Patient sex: F
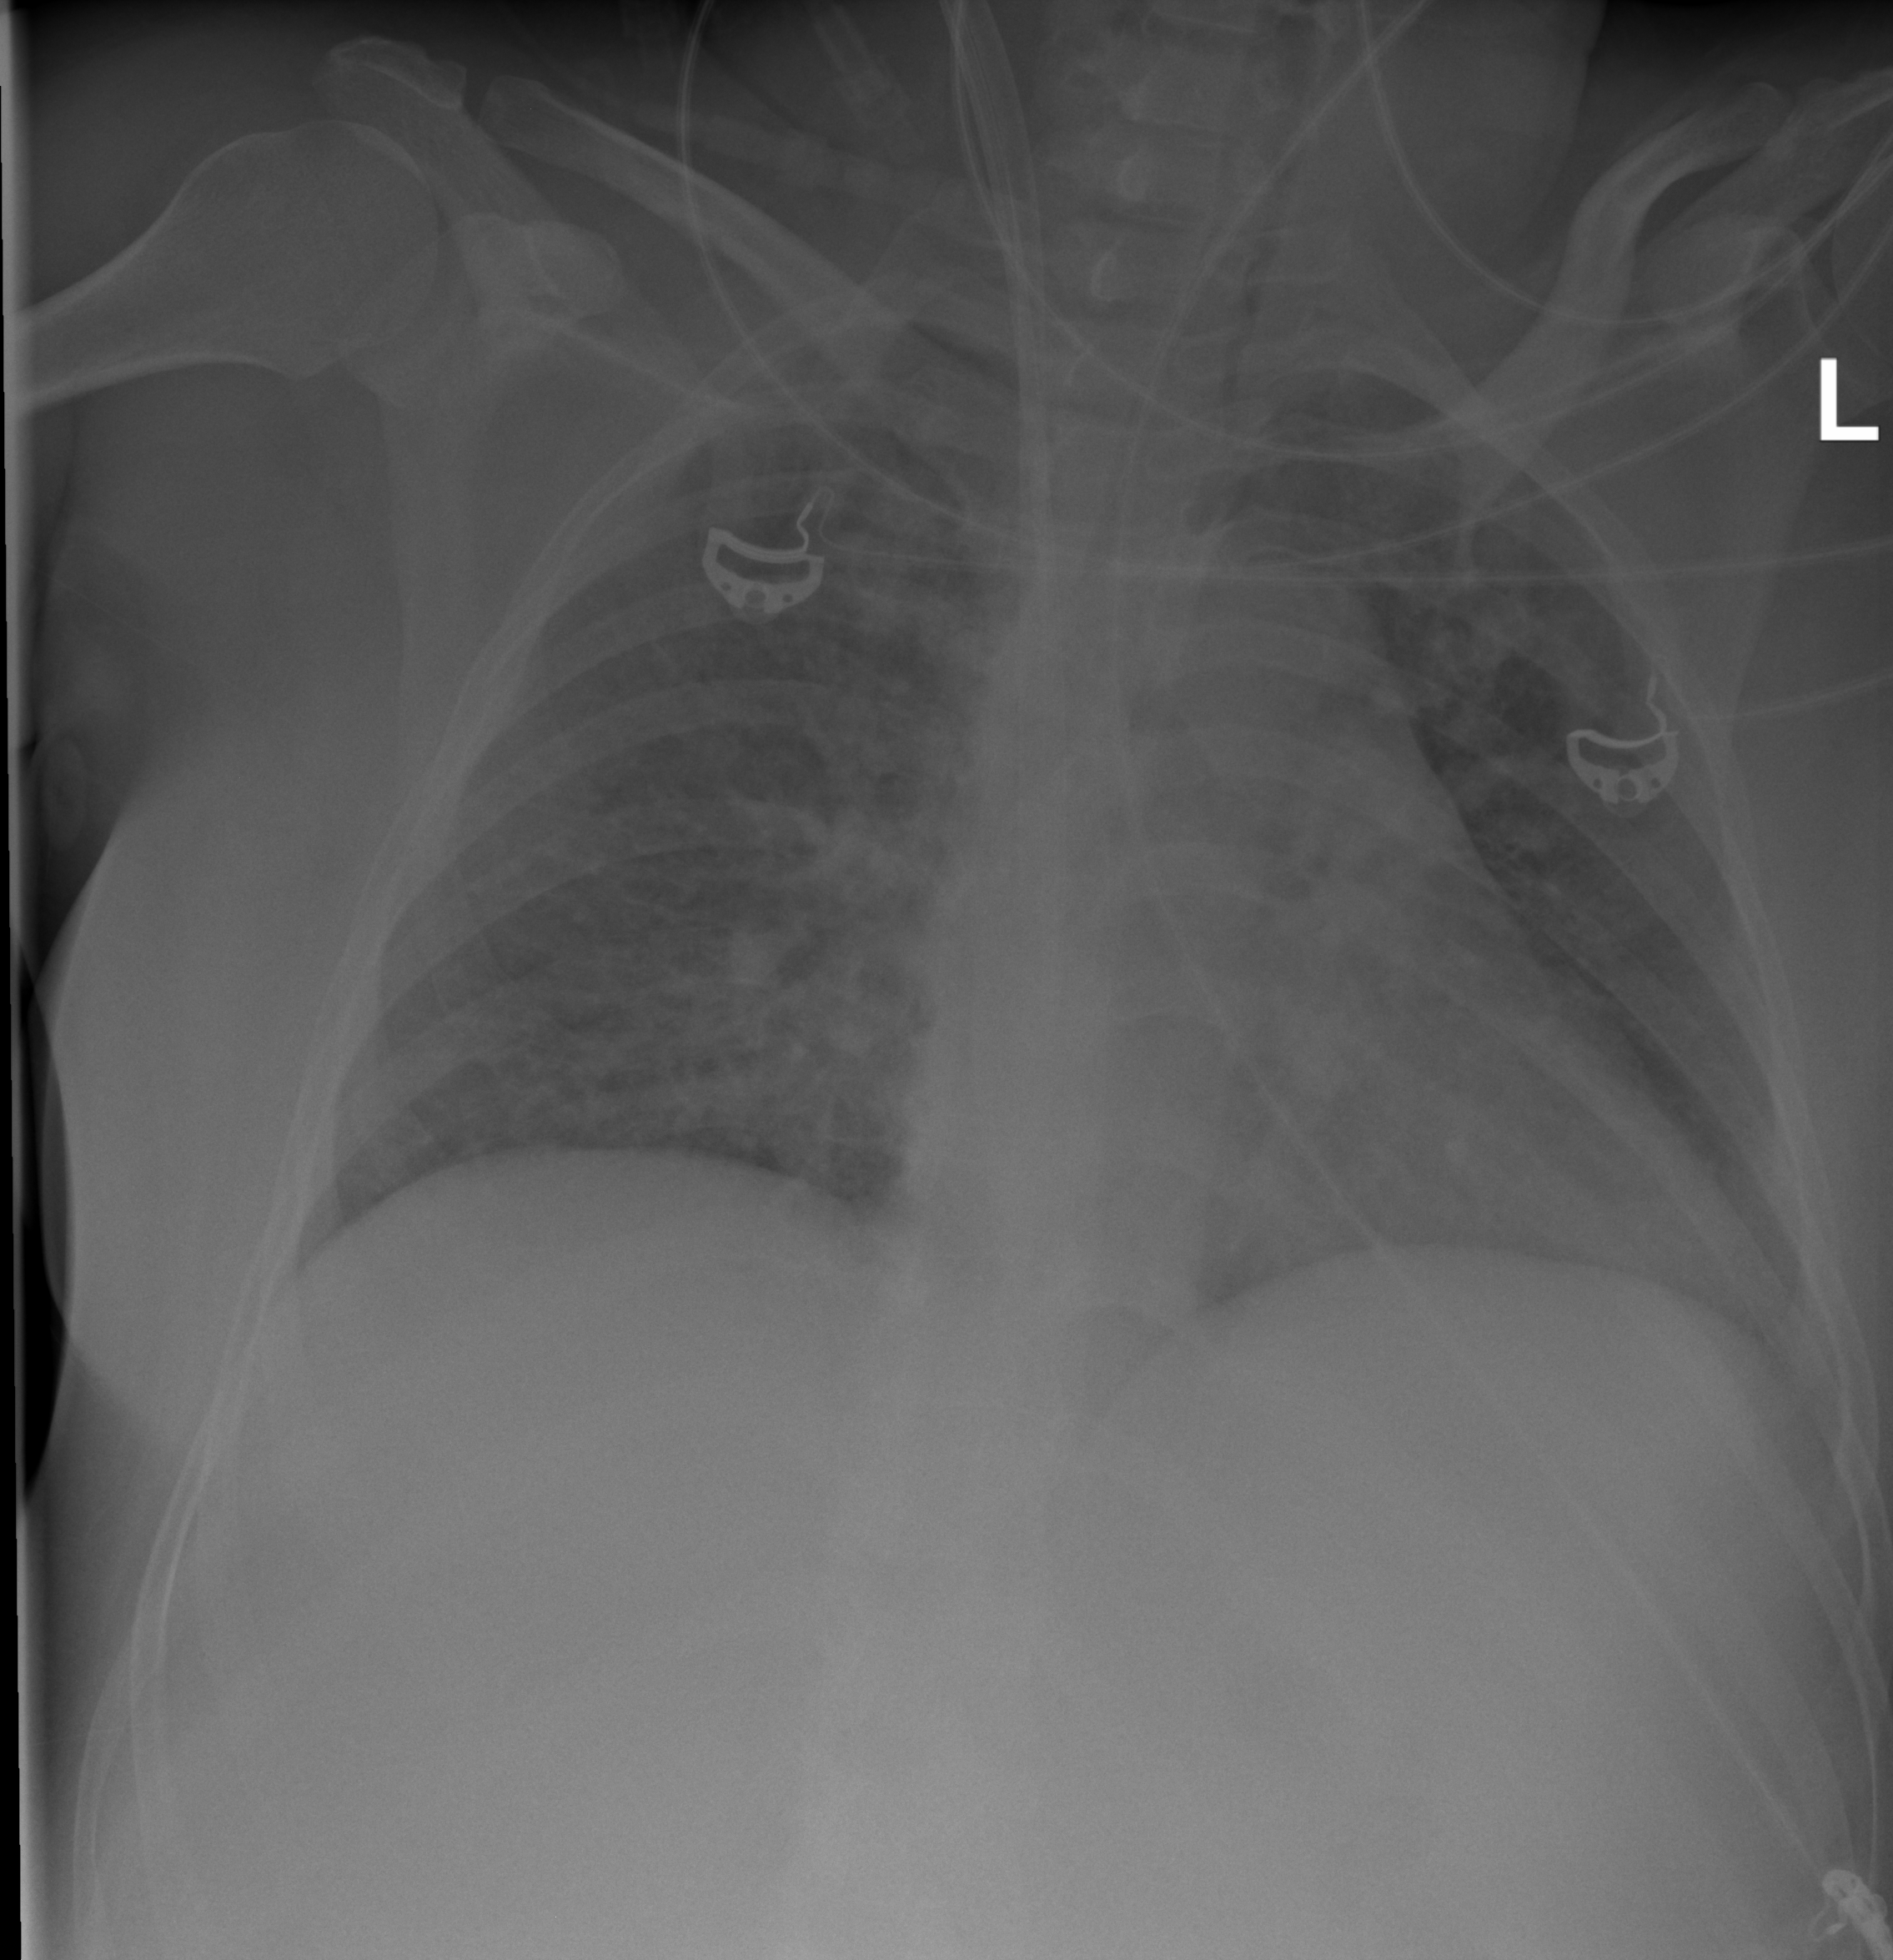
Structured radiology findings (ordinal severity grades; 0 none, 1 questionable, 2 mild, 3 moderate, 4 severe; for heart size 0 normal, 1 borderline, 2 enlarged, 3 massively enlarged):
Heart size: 1
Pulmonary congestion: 2
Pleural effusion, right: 0
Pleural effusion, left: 0
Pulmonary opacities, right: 2
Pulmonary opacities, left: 2
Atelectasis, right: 0
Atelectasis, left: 0